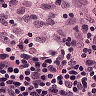
Metastatic tissue present: no